Aerial crown-view tile of a tropical tree (Barro Colorado Island, Panama), acquired 20241112:
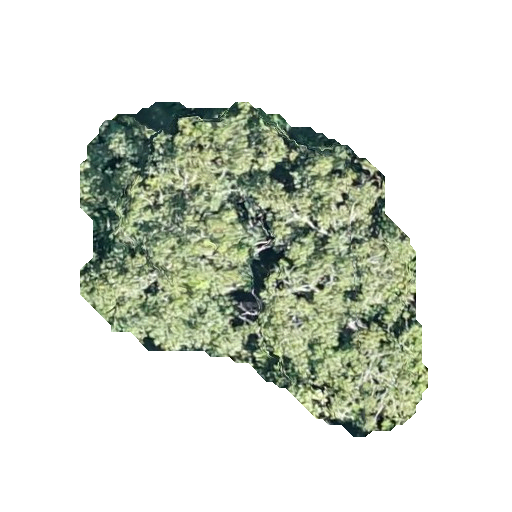
Species: Ceiba pentandra
GBIF accepted scientific name: Ceiba pentandra
Crown area: 125.486 m²